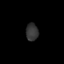
Tissue: prostate
Cell type: T cells
Senescence score: 0.735
Nuclear area (px): 212
Mean DAPI intensity: 52.118